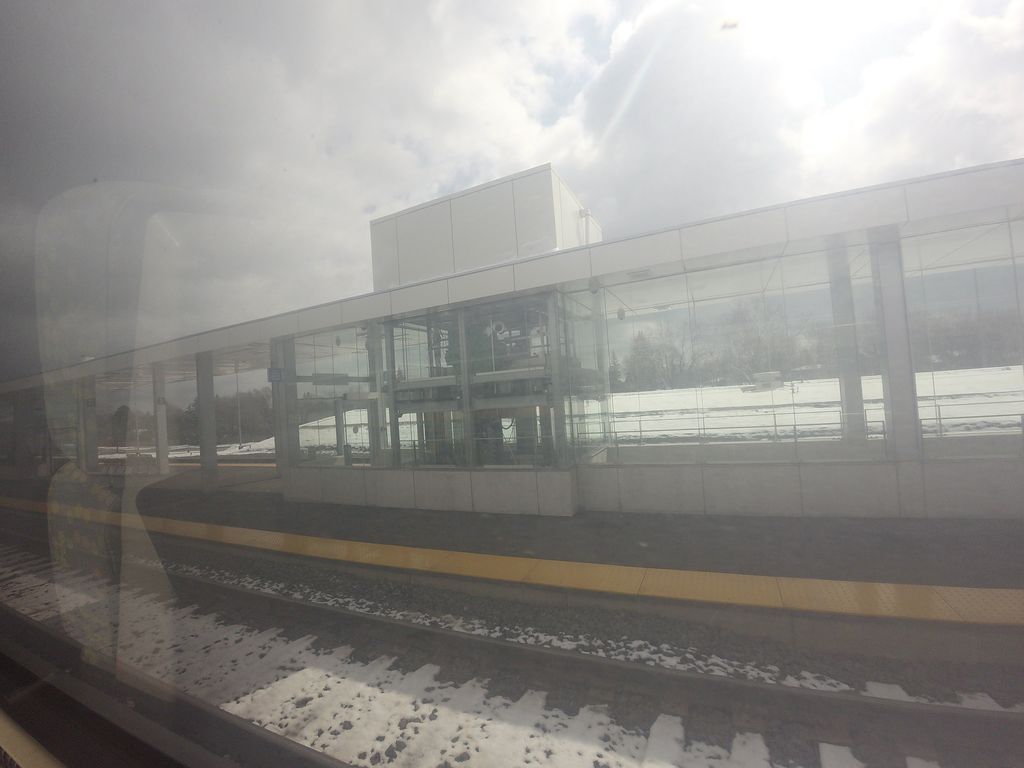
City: toronto